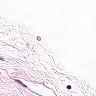
Metastatic tissue present: no